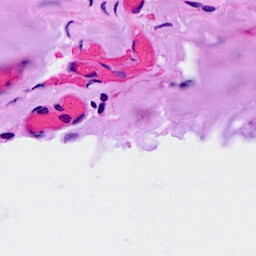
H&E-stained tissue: Breast